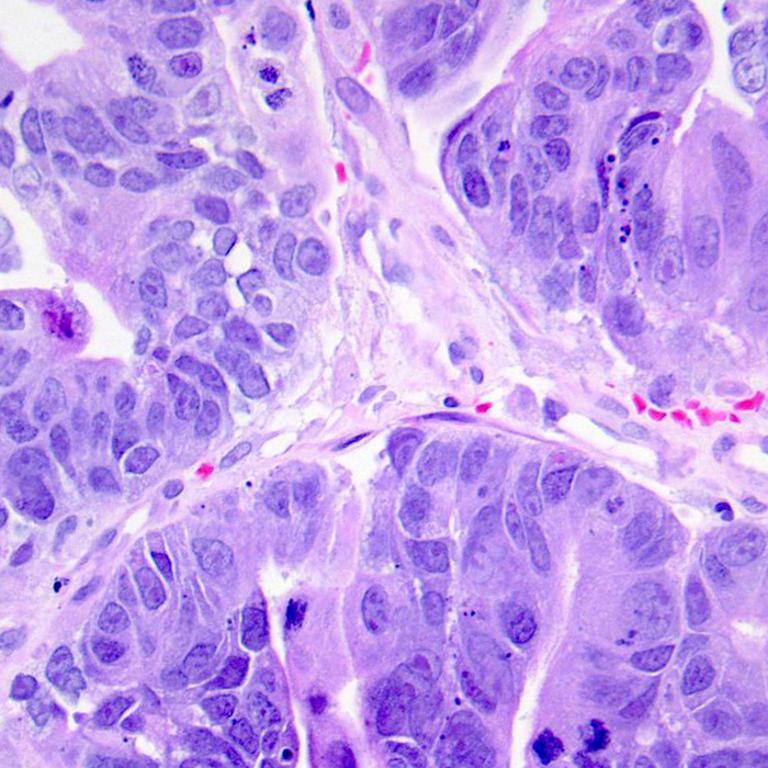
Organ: colon
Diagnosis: adenocarcinomas